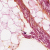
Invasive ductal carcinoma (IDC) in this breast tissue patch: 0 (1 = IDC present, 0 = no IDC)